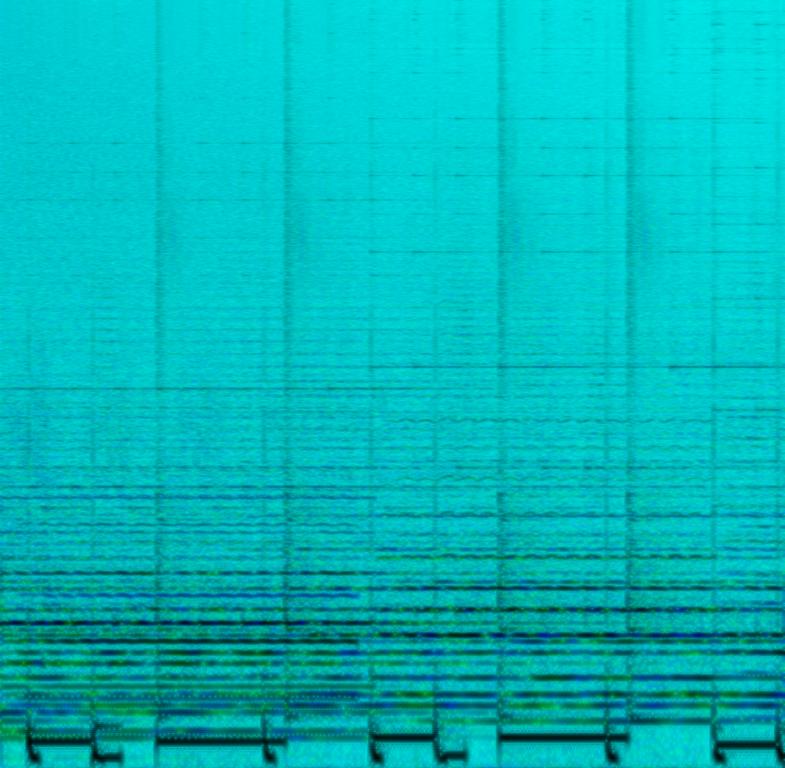
The low quality recording features a mellow synth pad, mellow snare hits, soft kick hits, reverberant tinny bells, groovy bass and there is a flat male vocal singing over it. It sounds calming and relaxing.